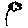
Label: flower